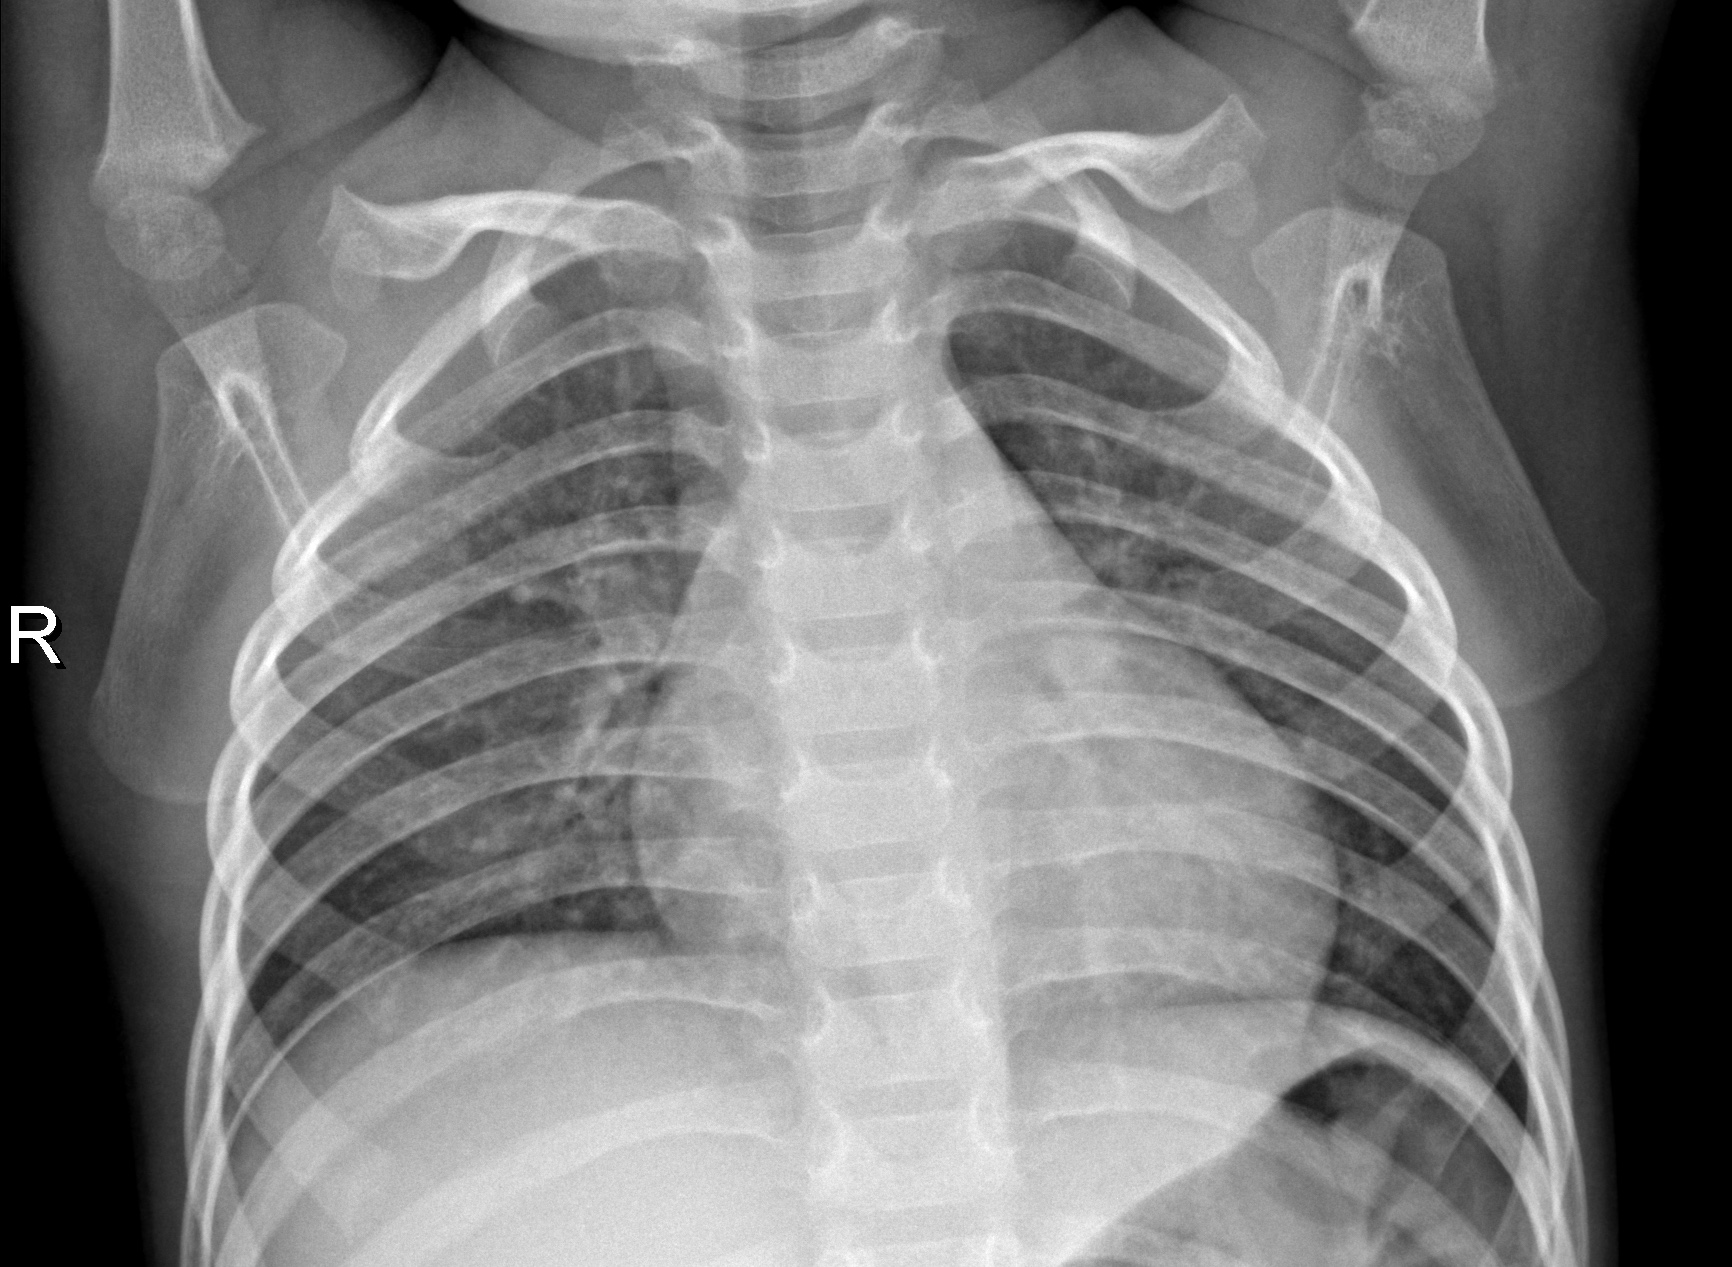
Diagnosis: NORMAL